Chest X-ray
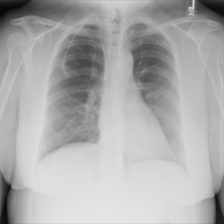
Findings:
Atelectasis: negative
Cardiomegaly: negative
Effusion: negative
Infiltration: negative
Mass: negative
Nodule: negative
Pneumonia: negative
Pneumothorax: negative
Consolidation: negative
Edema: negative
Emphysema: negative
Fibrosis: negative
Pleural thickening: negative
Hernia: negative